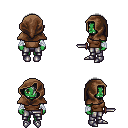
a pixel art fantasy rpg character, female body template, orc, green skin, brown sleeveless shirt, metal pants, gray bangs hairstyle, cloth hood, white cloth bandages, metal boots, dagger, four views (front, back, left, right), 2x2 character sprite sheet, small pixel art, hard edges, no anti-aliasing